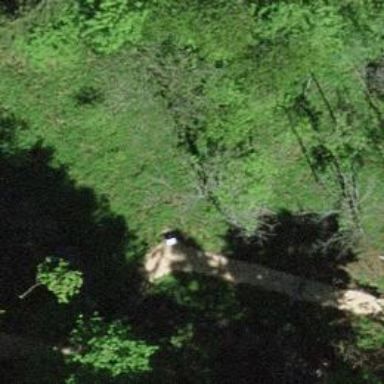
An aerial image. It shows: Path leading to bridge.